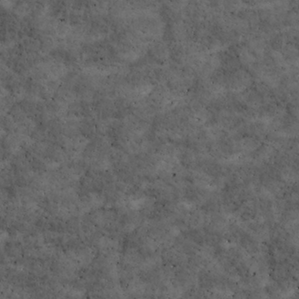
Label: non_frost